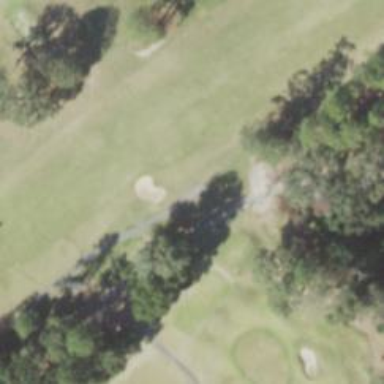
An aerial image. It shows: Path for golf carts.